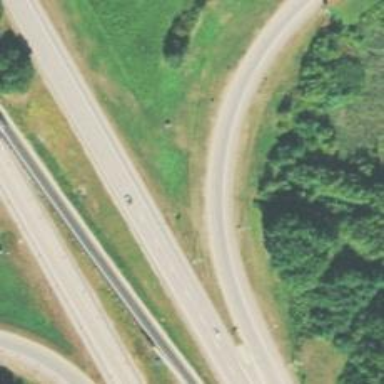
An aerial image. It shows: Asphalt motorway link.